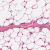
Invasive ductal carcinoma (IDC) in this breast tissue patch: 0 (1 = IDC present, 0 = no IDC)